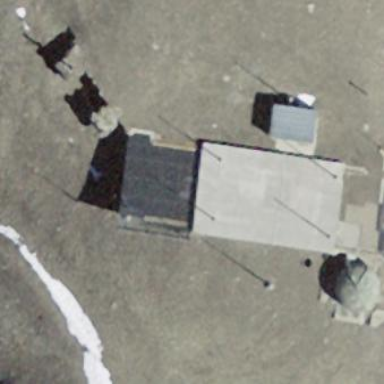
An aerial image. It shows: Bunker building.